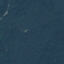
Label: Forest